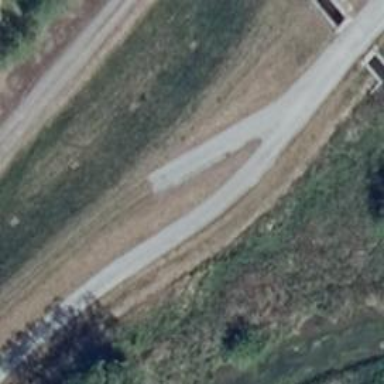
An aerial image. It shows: Grass path with grade4 tracktype.